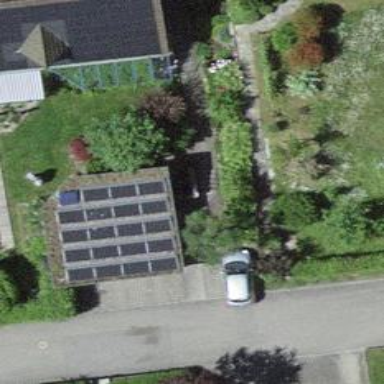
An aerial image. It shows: Garage.